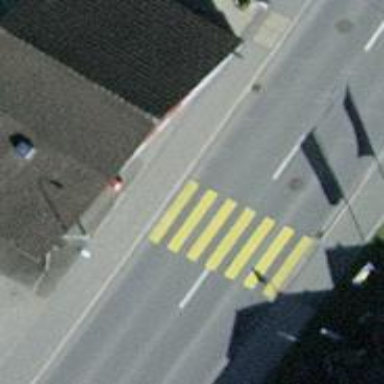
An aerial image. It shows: Marked crossing with zebra markings.